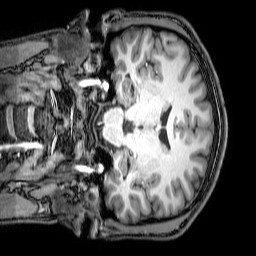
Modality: T1w
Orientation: coronal
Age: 18
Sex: male